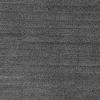
Atmospheric dust classification: dusty